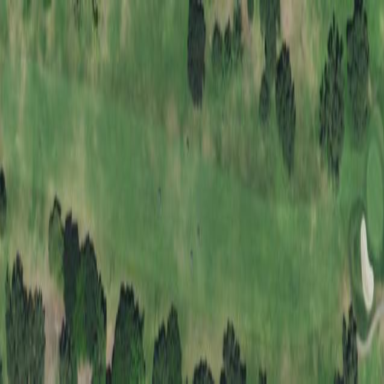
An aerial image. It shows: Scenic golf fairway.